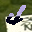
Label: 4